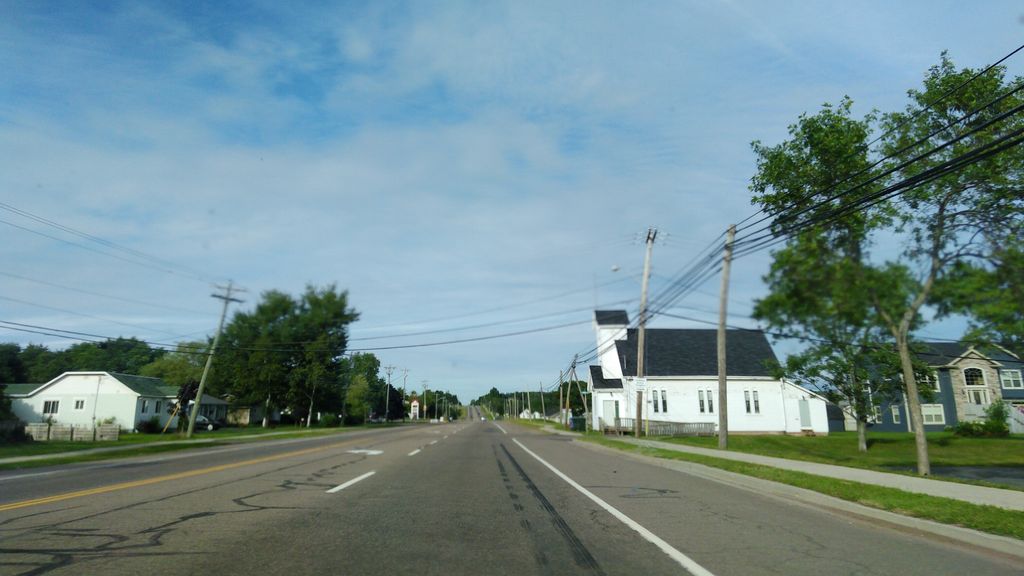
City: charlottetown